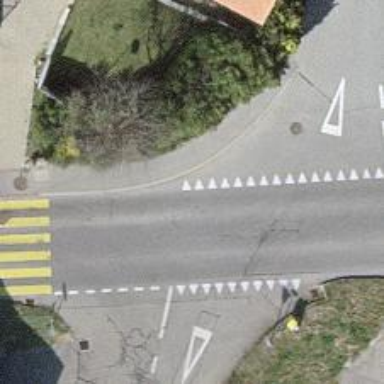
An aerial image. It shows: Bus stop with platform for public transport.